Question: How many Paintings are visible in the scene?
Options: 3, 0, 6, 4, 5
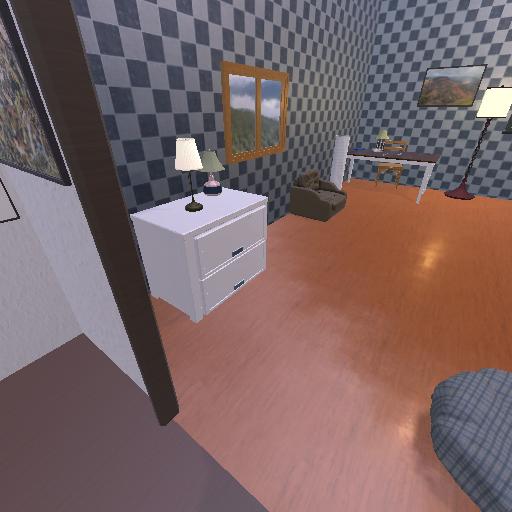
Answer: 3